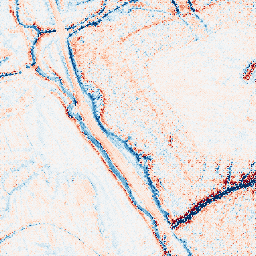
Category: edge_preserving
Decomposition family: bilateral
Decomposition parameters: d: 15
sigma_color: 100
sigma_space: 100
Upsampling method: regularized
Upsampling parameters: scale: 2
lambda_reg: 0.1
Upsampling scale: 2